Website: lowes
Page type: billing-address
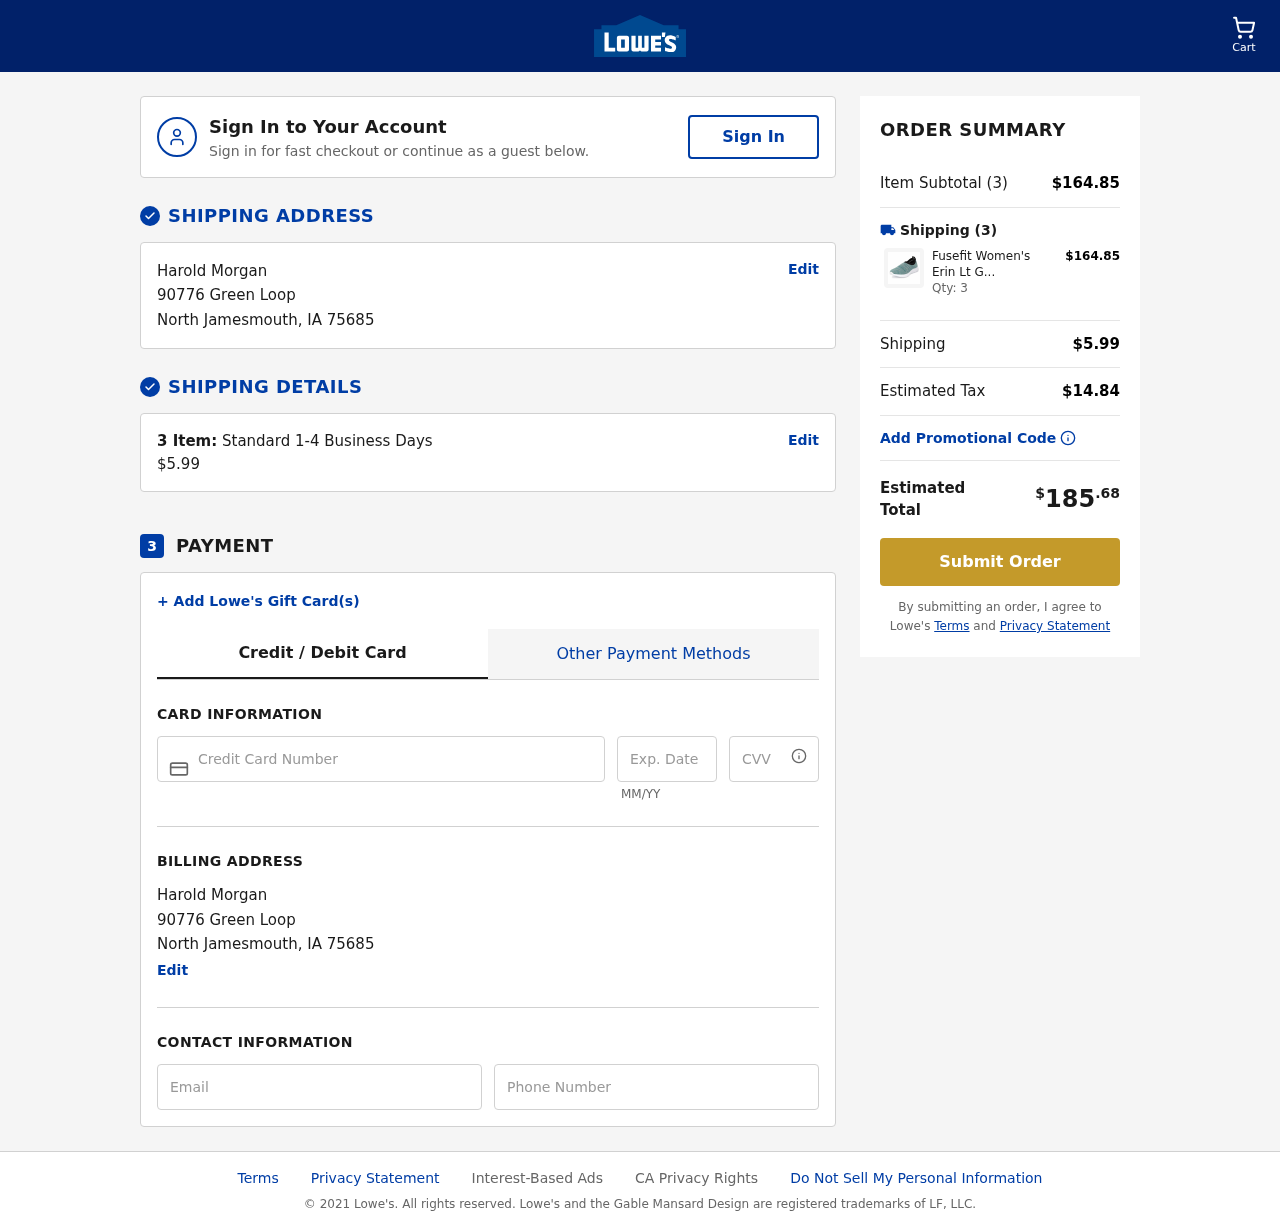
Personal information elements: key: PII_CARD_CVV
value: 188
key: PII_CARD_EXPIRY
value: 02/30
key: PII_CARD_NUMBER
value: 6011 7088 0604 0269
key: PII_CITY
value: North Jamesmouth
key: PII_EMAIL
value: harold.morgan@gmail.com
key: PII_FULLNAME
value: Harold Morgan
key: PII_PHONE
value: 6684412445
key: PII_POSTCODE
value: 75685
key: PII_STATE_ABBR
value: IA
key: PII_STREET
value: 90776 Green Loop
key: PII_FULLNAME2
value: Harold Morgan
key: PII_STREET2
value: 90776 Green Loop
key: PII_CITY2
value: North Jamesmouth
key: PII_STATE_ABBR2
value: IA
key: PII_POSTCODE2
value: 75685
Product elements: key: PRODUCT1_NAME
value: Fusefit Women's Erin Lt Green Running Shoes-5 UK (38 EU) (6 US) (FFR-437)
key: PRODUCT1_PRICE
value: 54.95
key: PRODUCT1_QUANTITY
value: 3
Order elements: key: ORDER_NUM_ITEMS
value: Cart
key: ORDER_NUM_ITEMS
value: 3 Item:
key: ORDER_NUM_ITEMS
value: Item Subtotal (3)
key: ORDER_SHIPPING_COST
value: $5.99
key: ORDER_SUBTOTAL
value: $164.85
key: ORDER_TAX
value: $14.84
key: ORDER_TOTAL
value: $185.68